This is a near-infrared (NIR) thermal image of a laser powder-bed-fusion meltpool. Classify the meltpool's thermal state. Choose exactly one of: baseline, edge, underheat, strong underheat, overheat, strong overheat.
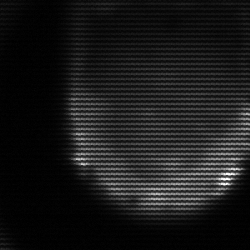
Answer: edge